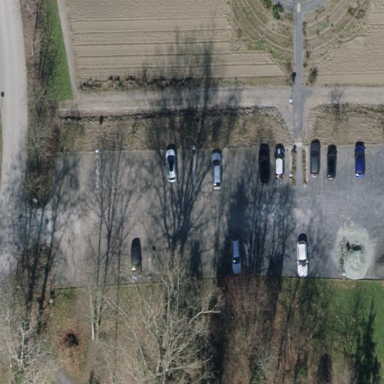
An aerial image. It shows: Parking area with surface.